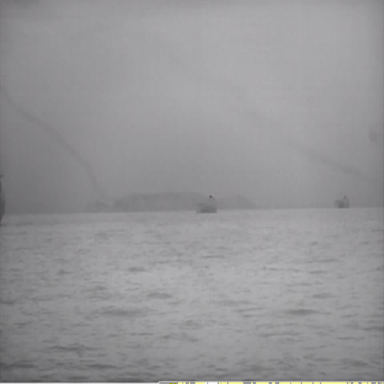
There are two liners in the infrared image.